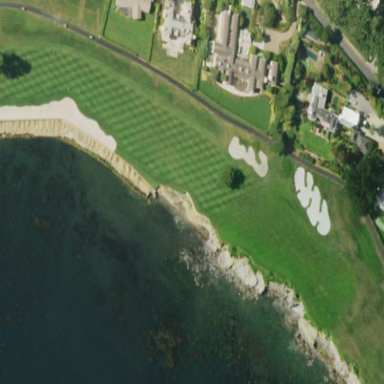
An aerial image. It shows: Rough area on grassy golf course.